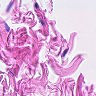
Metastatic tissue present: no